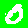
Digit: 0